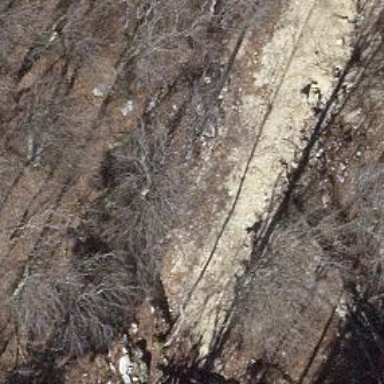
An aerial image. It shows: Path.